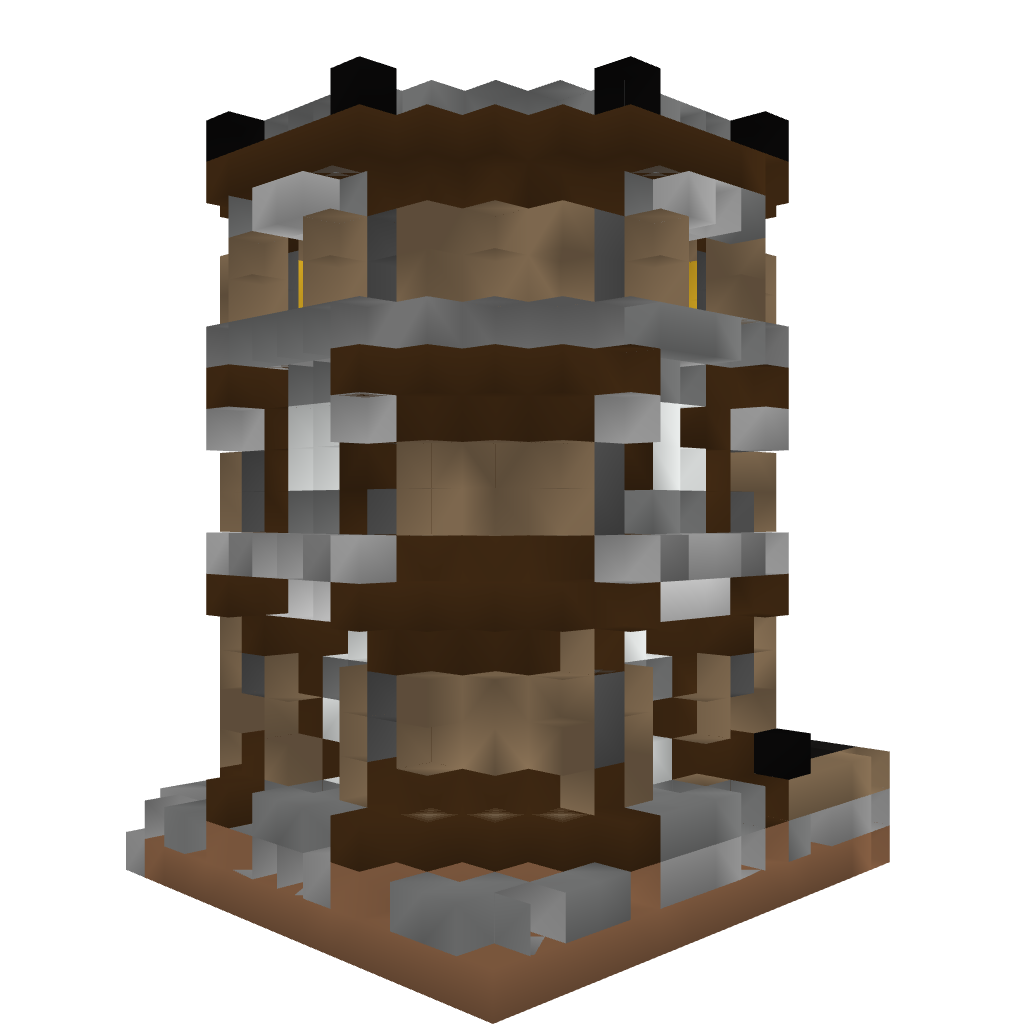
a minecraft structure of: Medium Sized Central Tower (Medieval)